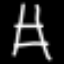
Label: The Eiffel Tower